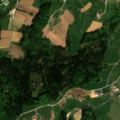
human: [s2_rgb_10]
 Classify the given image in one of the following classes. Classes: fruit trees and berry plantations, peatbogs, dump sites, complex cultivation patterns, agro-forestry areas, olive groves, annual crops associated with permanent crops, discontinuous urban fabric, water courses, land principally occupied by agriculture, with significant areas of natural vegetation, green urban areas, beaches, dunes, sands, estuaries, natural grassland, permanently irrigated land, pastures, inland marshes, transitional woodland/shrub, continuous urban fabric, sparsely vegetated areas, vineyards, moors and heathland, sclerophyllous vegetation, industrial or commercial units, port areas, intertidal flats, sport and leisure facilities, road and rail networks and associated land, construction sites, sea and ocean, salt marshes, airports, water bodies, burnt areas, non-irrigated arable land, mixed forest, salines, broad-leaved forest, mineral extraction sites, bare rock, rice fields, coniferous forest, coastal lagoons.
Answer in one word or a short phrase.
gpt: complex cultivation patterns, mixed forest